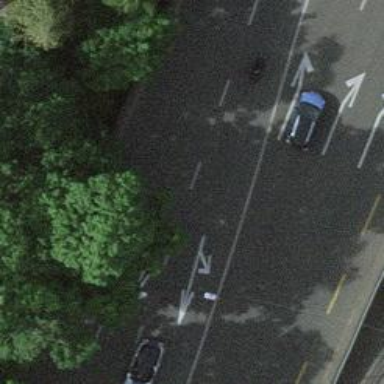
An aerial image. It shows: Asphalt road classified as primary highway.